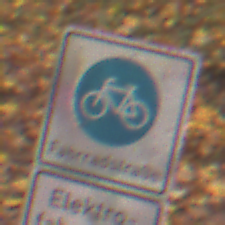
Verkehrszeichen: BeginnFahrradstrasse
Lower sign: BesondereFahrzeugeUndTransportgueter11
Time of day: MorningAfternoon
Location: Outdoor (Nature)
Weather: Overcast
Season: Autumn
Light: Natural